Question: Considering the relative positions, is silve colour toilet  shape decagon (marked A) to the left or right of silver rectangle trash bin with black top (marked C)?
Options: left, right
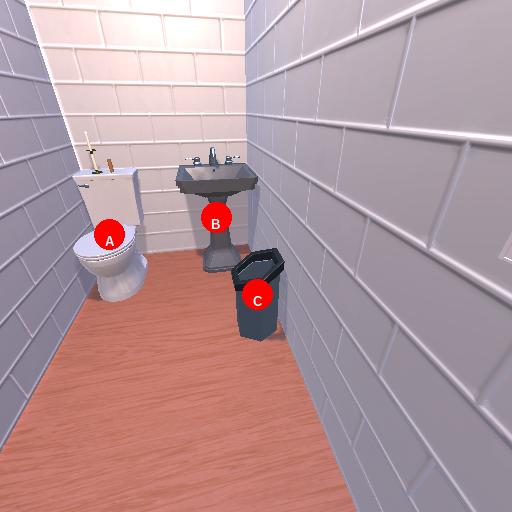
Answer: left